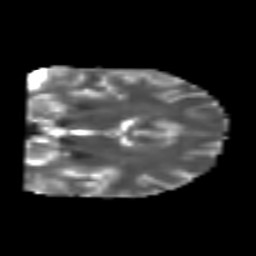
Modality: T2w
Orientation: coronal
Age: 25
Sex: male
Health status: healthy